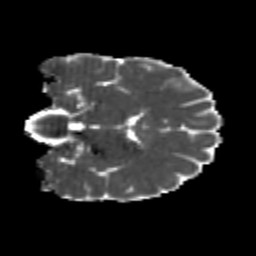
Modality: MD
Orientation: coronal
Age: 24
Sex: male
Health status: healthy
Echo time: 0.074 s